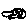
Label: car